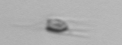
Label: Calciopappus